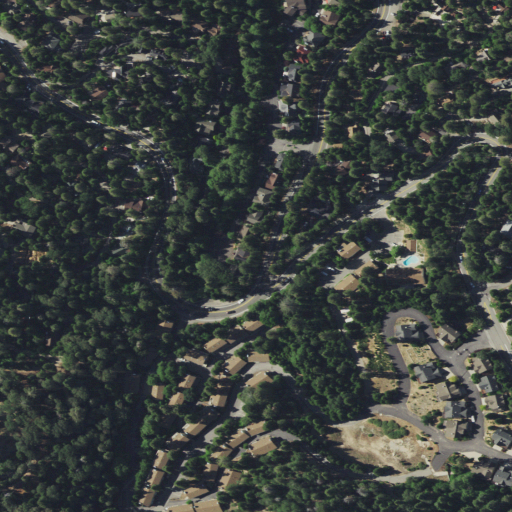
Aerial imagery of valley in California named Kuffel Canyon containing open development, evergreen forest, low intensity development, and medium intensity development